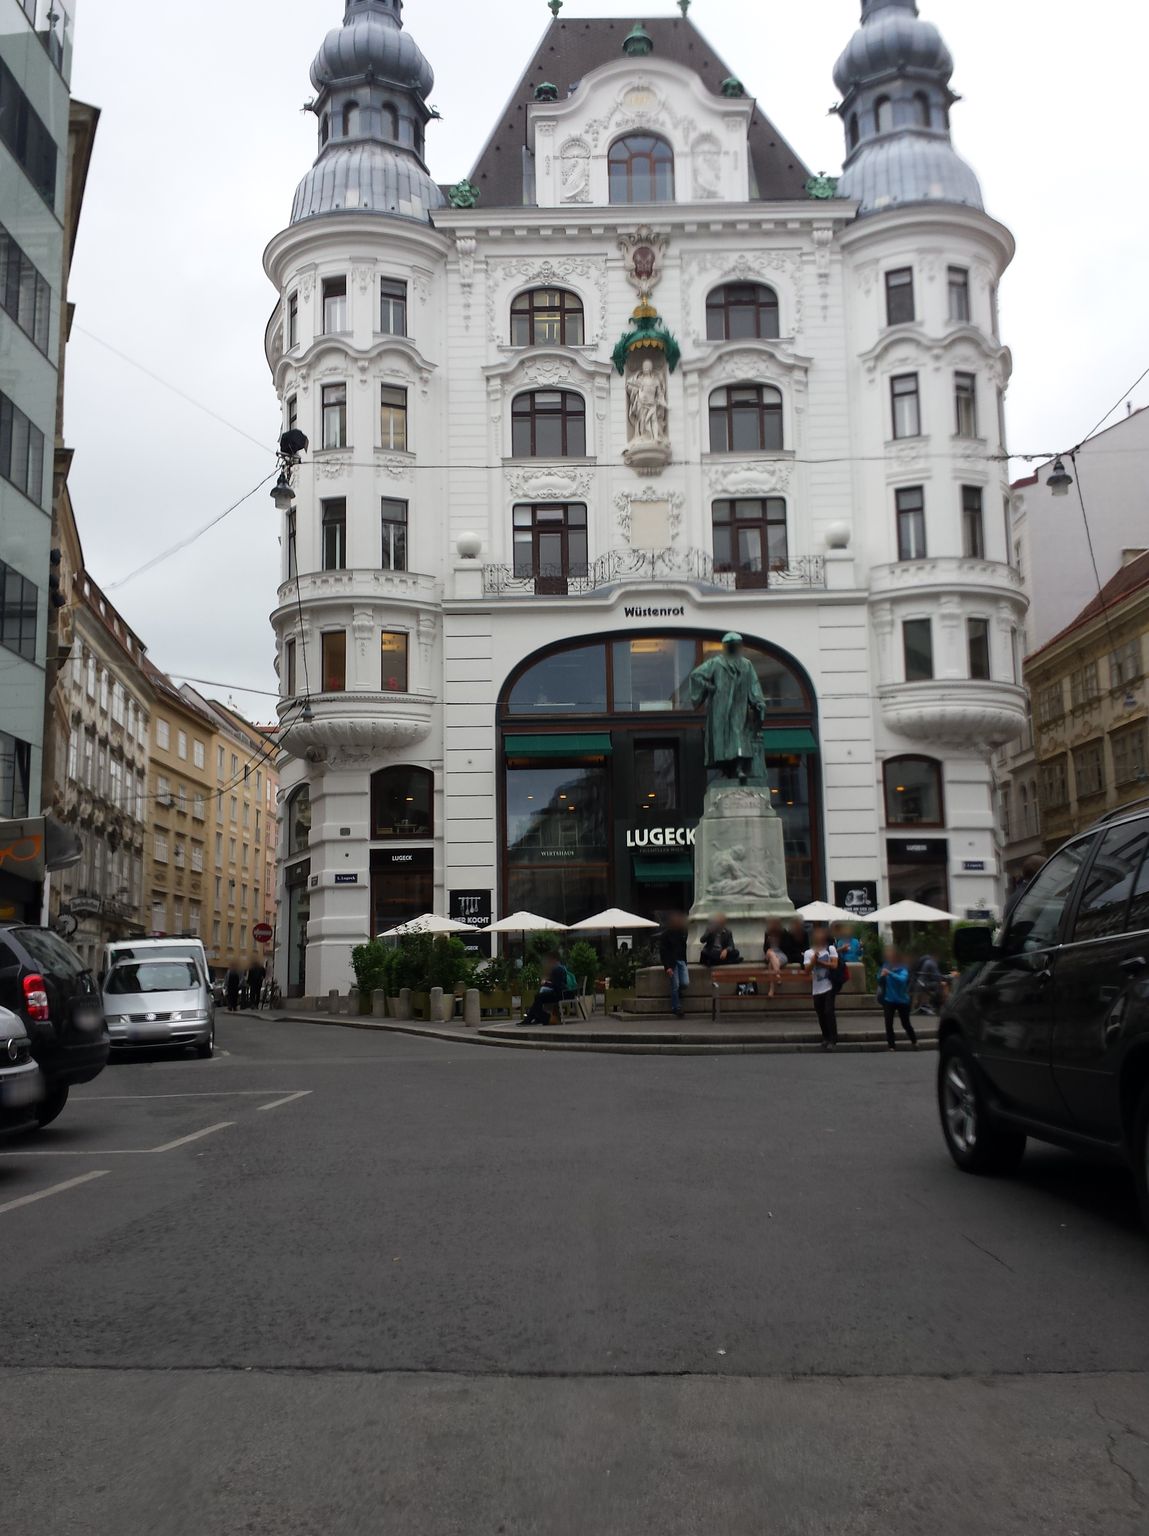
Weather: cloudy
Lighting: day
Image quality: good
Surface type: driving surface
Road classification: cycleway, living_street
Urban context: urban centre
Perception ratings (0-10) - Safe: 7.99, Lively: 9.3, Beautiful: 7.55, Boring: 1.03, Depressing: 4.45, Wealthy: 9.29